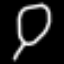
Label: leaf